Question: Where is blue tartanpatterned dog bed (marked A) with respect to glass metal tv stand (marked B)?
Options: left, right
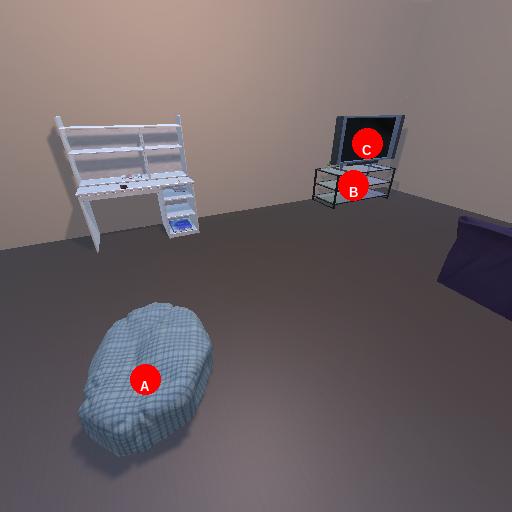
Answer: left